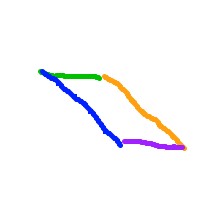
Shape: parallelogram